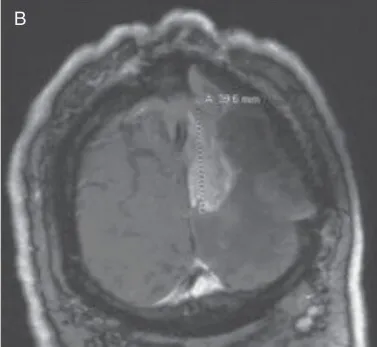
(B) MR COR T1 Flair post-contrast on 10/10/2020 shows growth of parafalcine lesion and invasion into superior sagittal sinus.
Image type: radiology (mri)